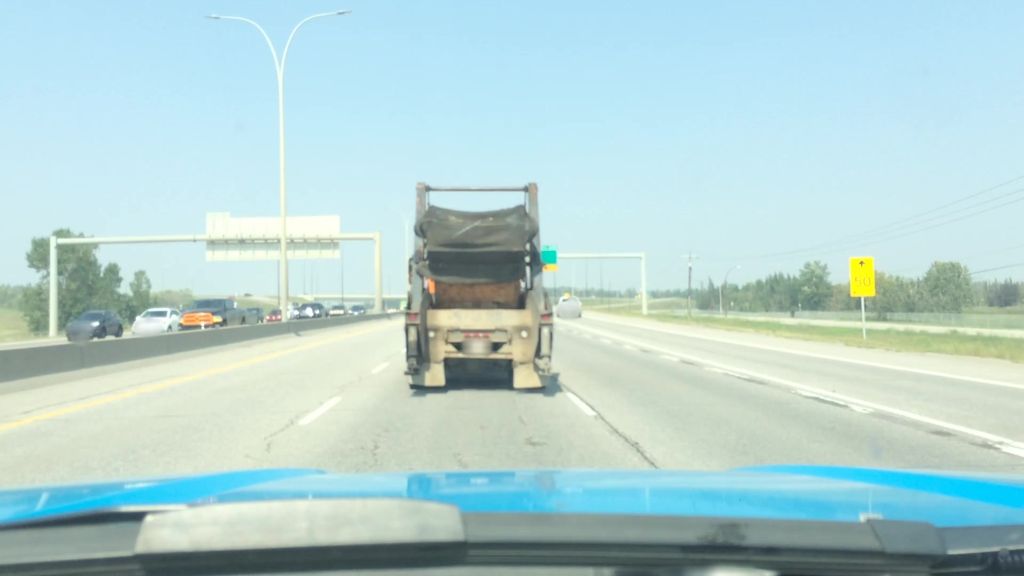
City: calgary